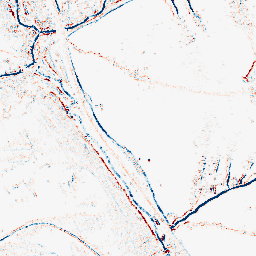
Category: morphological
Decomposition family: morphological_square
Decomposition parameters: operation: average
size: 3
Upsampling method: bicubic_16x
Upsampling parameters: scale: 16
Upsampling scale: 16